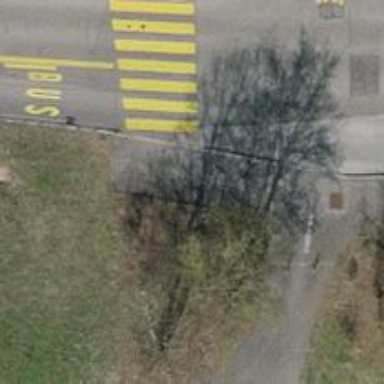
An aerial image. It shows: Kerb serving as barrier.